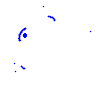
Particle: electron